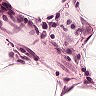
Metastatic tissue present: no